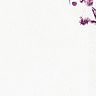
Metastatic tissue present: no